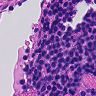
Metastatic tissue present: no